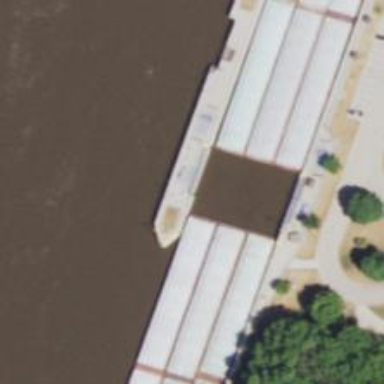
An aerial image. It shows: Lock gate along waterway.